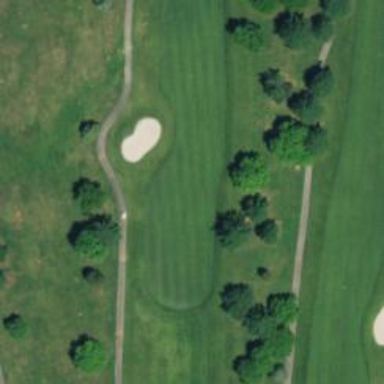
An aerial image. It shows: Golf hole.